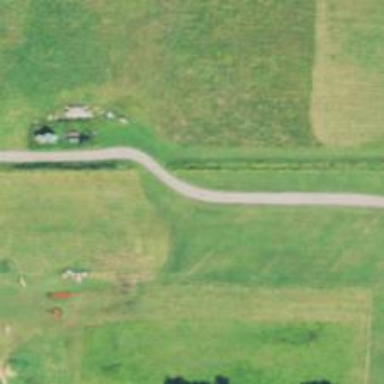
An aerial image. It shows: Driveway.